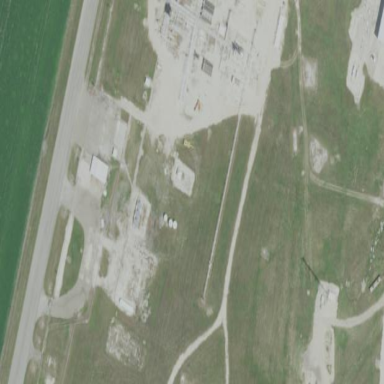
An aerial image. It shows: Industrial area mainly used for gas operations. The substation serves as field gathering point.